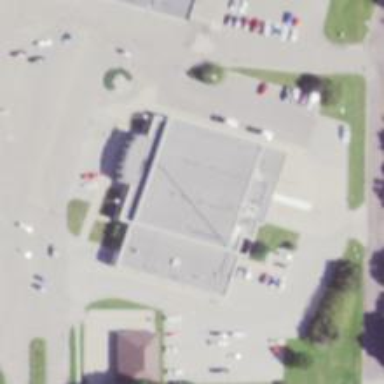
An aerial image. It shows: Post office.